Question: I have a Ajax Bound Teleric MVC 2 Grid . When there is no data in Grid , Grid footer is showing me a message as " Displaying items 0 - NaN of " ... how to remove or modify this error and correct the same ?

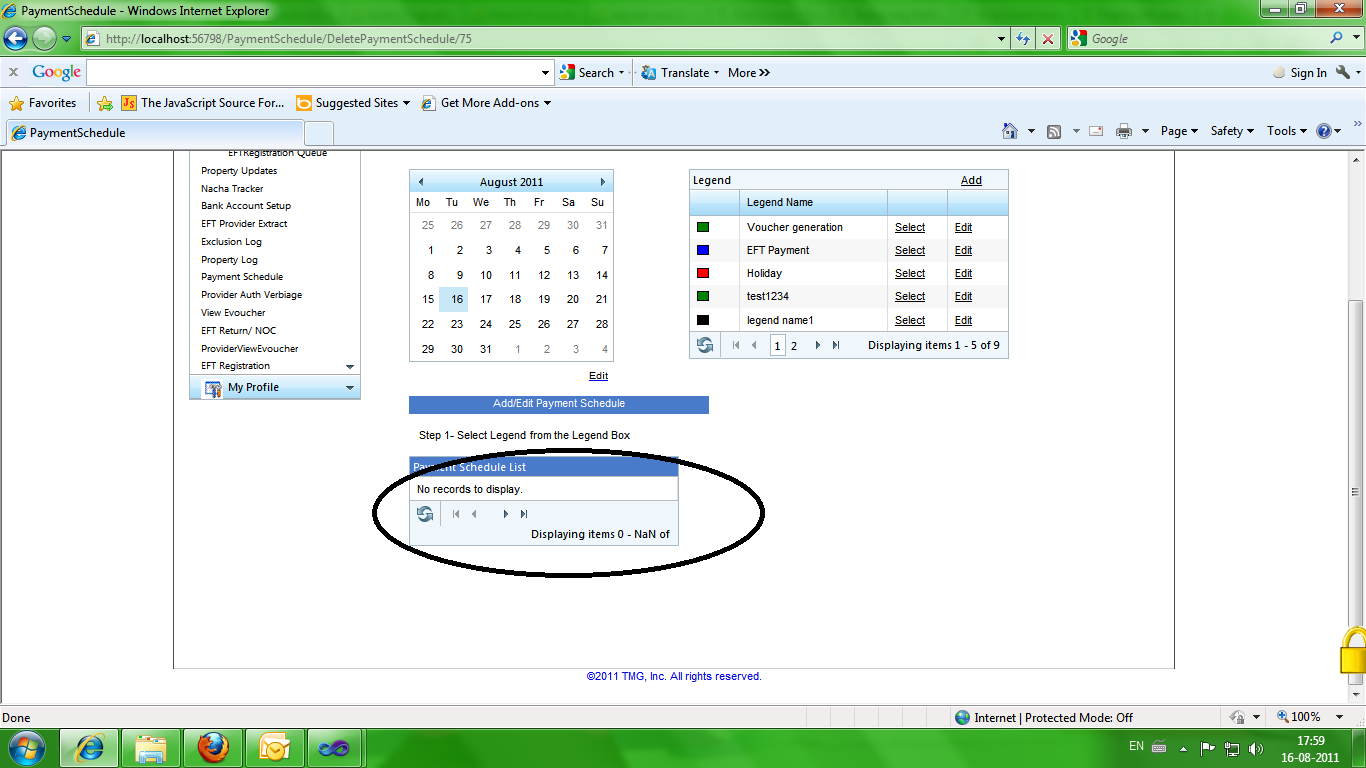
Answer: This is a bug of older versions of Telerik ASP.NET MVC Extensions. Upgrade to the latest version (currently Q1 2012 - 2012.1.214) to fix this bug and others (like Ajax Grid error handling).
Install the latest version using Nuget:
'''
Install-Package TelerikMvcExtensions
'''
Or update previous versions that are installed with Nuget:
'''
Update-Package TelerikMvcExtensions
'''